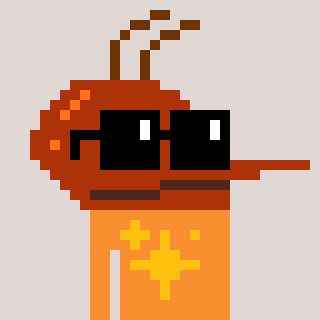
a pixel art character with square black sunglasses, a mosquito-shaped head and a orange-colored body on a warm background